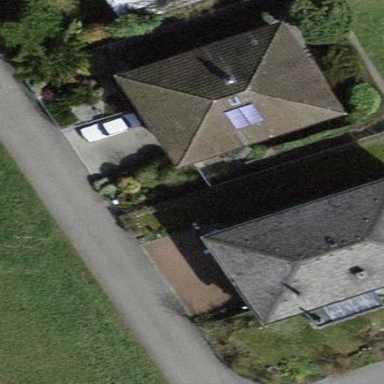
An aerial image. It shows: Residential house.